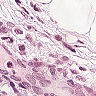
Metastatic tissue present: yes